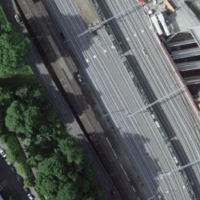
EUNIS habitat code: 57
Species observed at this site:
Tachymarptis melba
Corvus corone
Primula vulgaris
Parus major
Erithacus rubecula
Phoenicurus ochruros
Passer domesticus
Turdus merula